Interaction volume radius: 10 \u00c5
Interaction volume height: 15 \u00c5
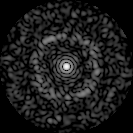
Disorder parameter: 0.8327